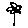
Label: flower